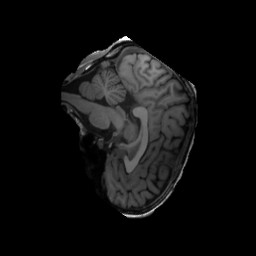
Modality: T1w
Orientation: sagittal
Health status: ill
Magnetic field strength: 3 T